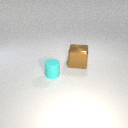
small cyan rubber cylinder to the left of large brown metal cube